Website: bh-photo
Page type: address-validator
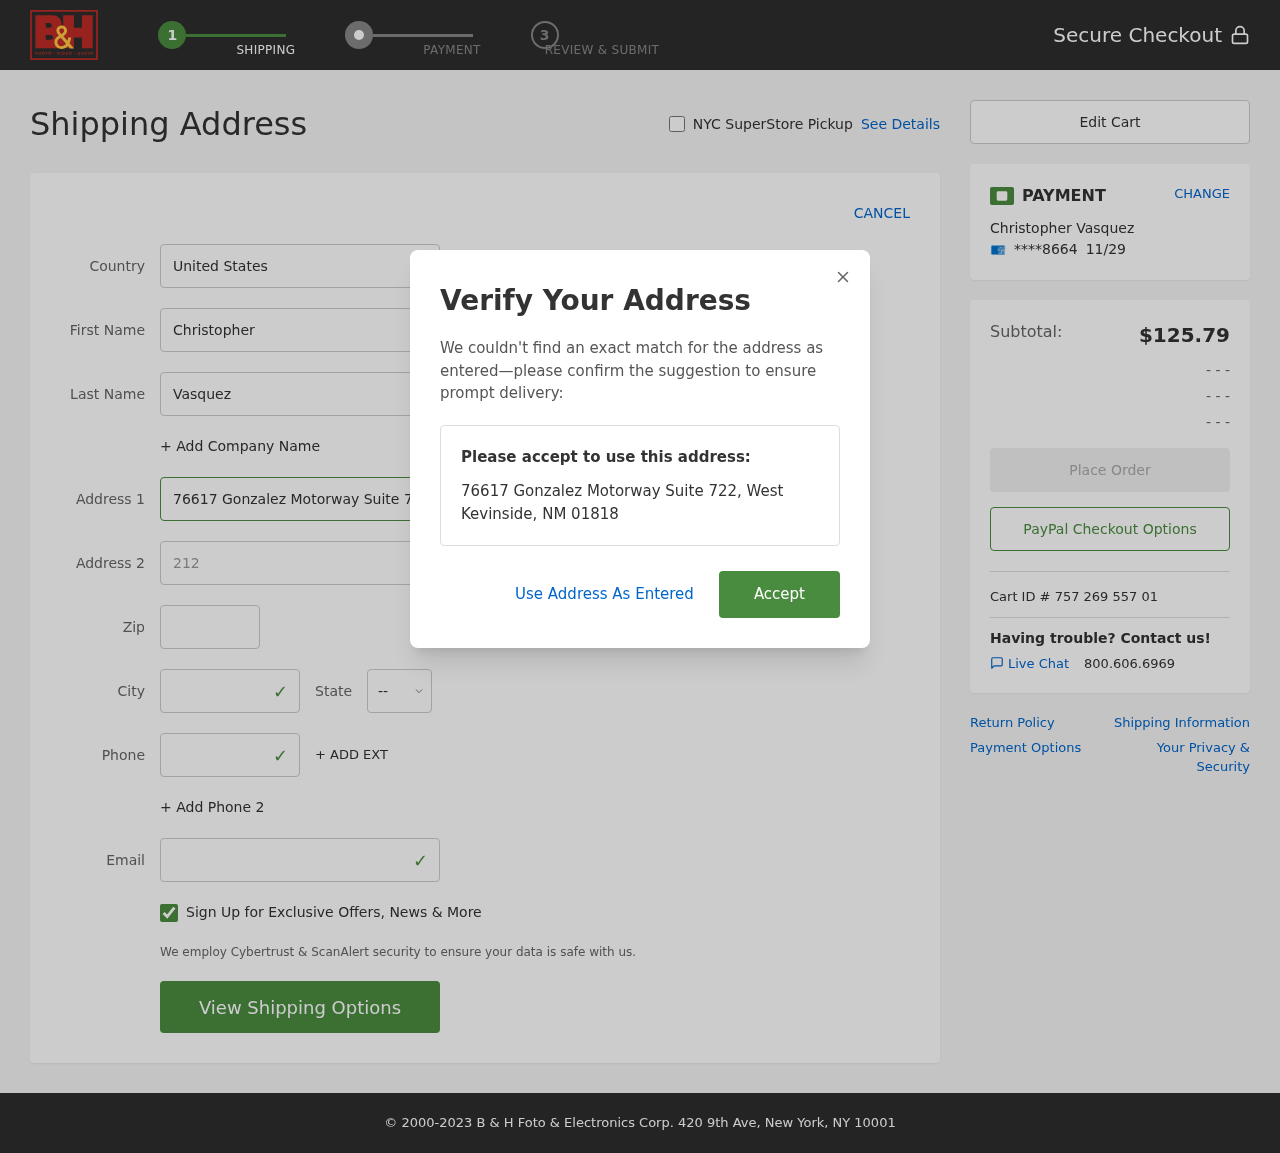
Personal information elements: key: PII_CARD_EXPIRY
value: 11/29
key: PII_CARD_LAST4
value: ****8664
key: PII_CITY
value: West Kevinside
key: PII_COUNTRY
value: United States
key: PII_EMAIL
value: christopher_vasquez@gmail.com
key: PII_FIRSTNAME
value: Christopher
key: PII_FULLNAME
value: Christopher Vasquez
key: PII_LASTNAME
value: Vasquez
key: PII_PHONE
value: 5336773053
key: PII_POSTCODE
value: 01818
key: PII_STATE_ABBR
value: NM
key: PII_STREET
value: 76617 Gonzalez Motorway Suite 722
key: PII_STREET2
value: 2122 Beth Wells
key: PII_CITY_STATE_ZIP
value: West Kevinside, NM 01818
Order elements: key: ORDER_SUBTOTAL
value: $125.79
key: ORDER_ID
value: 757 269 557 01